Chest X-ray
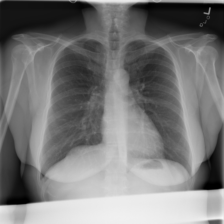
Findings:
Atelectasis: negative
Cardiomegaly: negative
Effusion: negative
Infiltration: negative
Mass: negative
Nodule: negative
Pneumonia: negative
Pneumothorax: negative
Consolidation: negative
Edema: negative
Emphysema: negative
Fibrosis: negative
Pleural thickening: negative
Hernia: negative